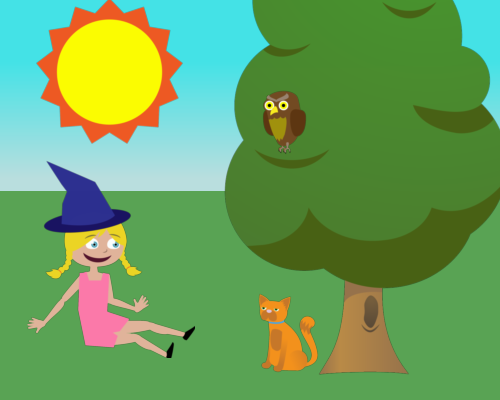
there is a large oak tree to the right side with an owl about a third of the way up on it and a cat is on the left of the tree and on the upper left is a sun and under it there is a smiling girl sitting with a wizards hat on